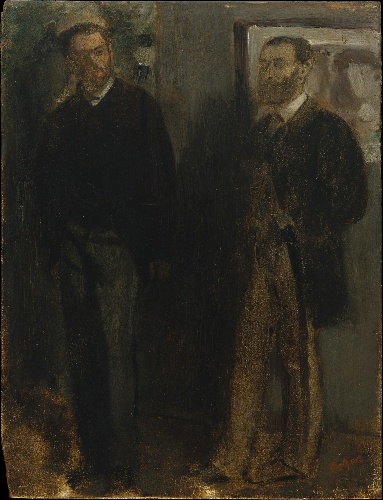
Title: Two Men
Artist: Edgar Degas
Artist bio: French, Paris 1834–1917 Paris
Date: ca. 1865–69
Object type: Painting
Classification: Paintings
Medium: Oil on wood
Dimensions: 10 5/8 x 8 1/8 in. (27 x 20.6 cm)
Department: European Paintings
Credit line: Gift of Yvonne Lamon, 1992
Accession year: 1992
Repository: Metropolitan Museum of Art, New York, NY
Tags: Men